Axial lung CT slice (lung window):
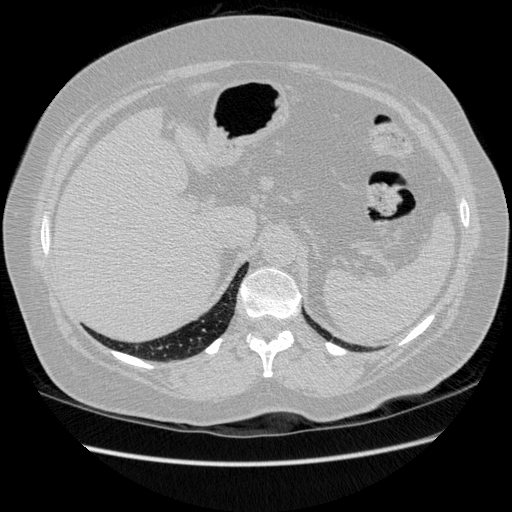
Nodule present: no